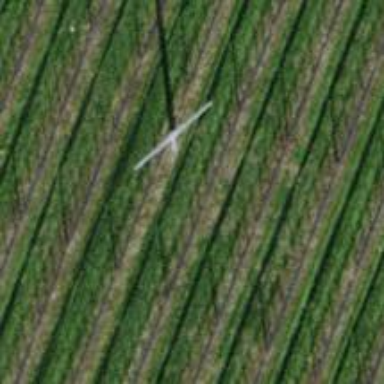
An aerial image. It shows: Concrete power pole.